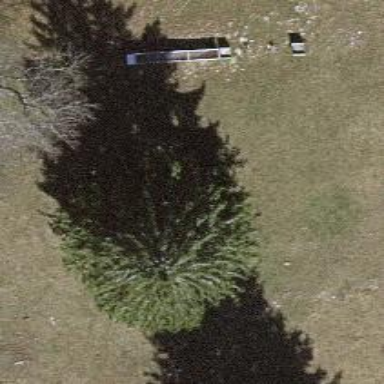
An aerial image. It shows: Needle-leaved tree in natural setting.